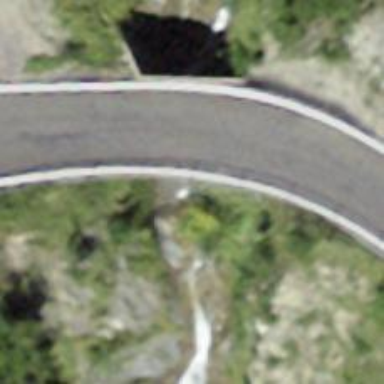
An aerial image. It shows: Culvert tunnel.